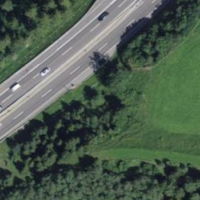
EUNIS habitat code: 57
Species observed at this site:
Ptyonoprogne rupestris
Milvus migrans